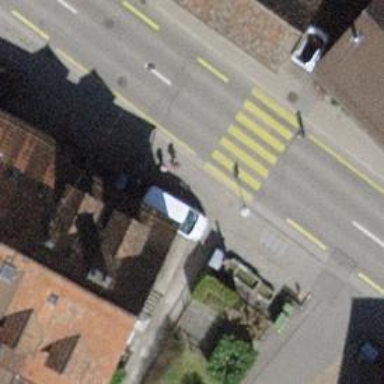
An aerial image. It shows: Uncontrolled crossing on the road.